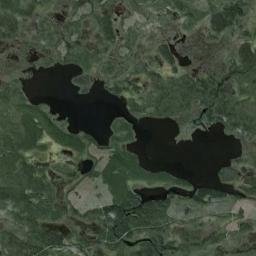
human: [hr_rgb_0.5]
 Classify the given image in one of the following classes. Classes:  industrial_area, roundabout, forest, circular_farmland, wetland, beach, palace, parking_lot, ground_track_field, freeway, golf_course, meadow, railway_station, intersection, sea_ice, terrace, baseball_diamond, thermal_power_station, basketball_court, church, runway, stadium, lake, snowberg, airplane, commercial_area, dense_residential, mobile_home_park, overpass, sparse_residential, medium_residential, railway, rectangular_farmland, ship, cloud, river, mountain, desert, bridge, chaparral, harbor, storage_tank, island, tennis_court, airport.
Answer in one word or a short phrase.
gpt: lake